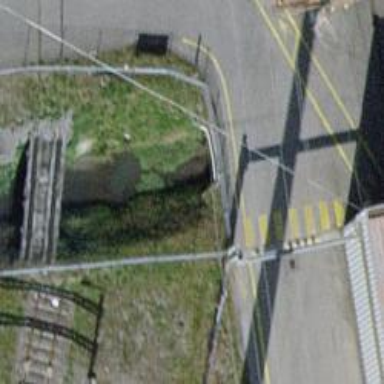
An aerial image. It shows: Culvert tunnel that serves as drain for the waterway.